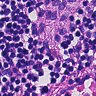
Metastatic tissue present: no